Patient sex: M
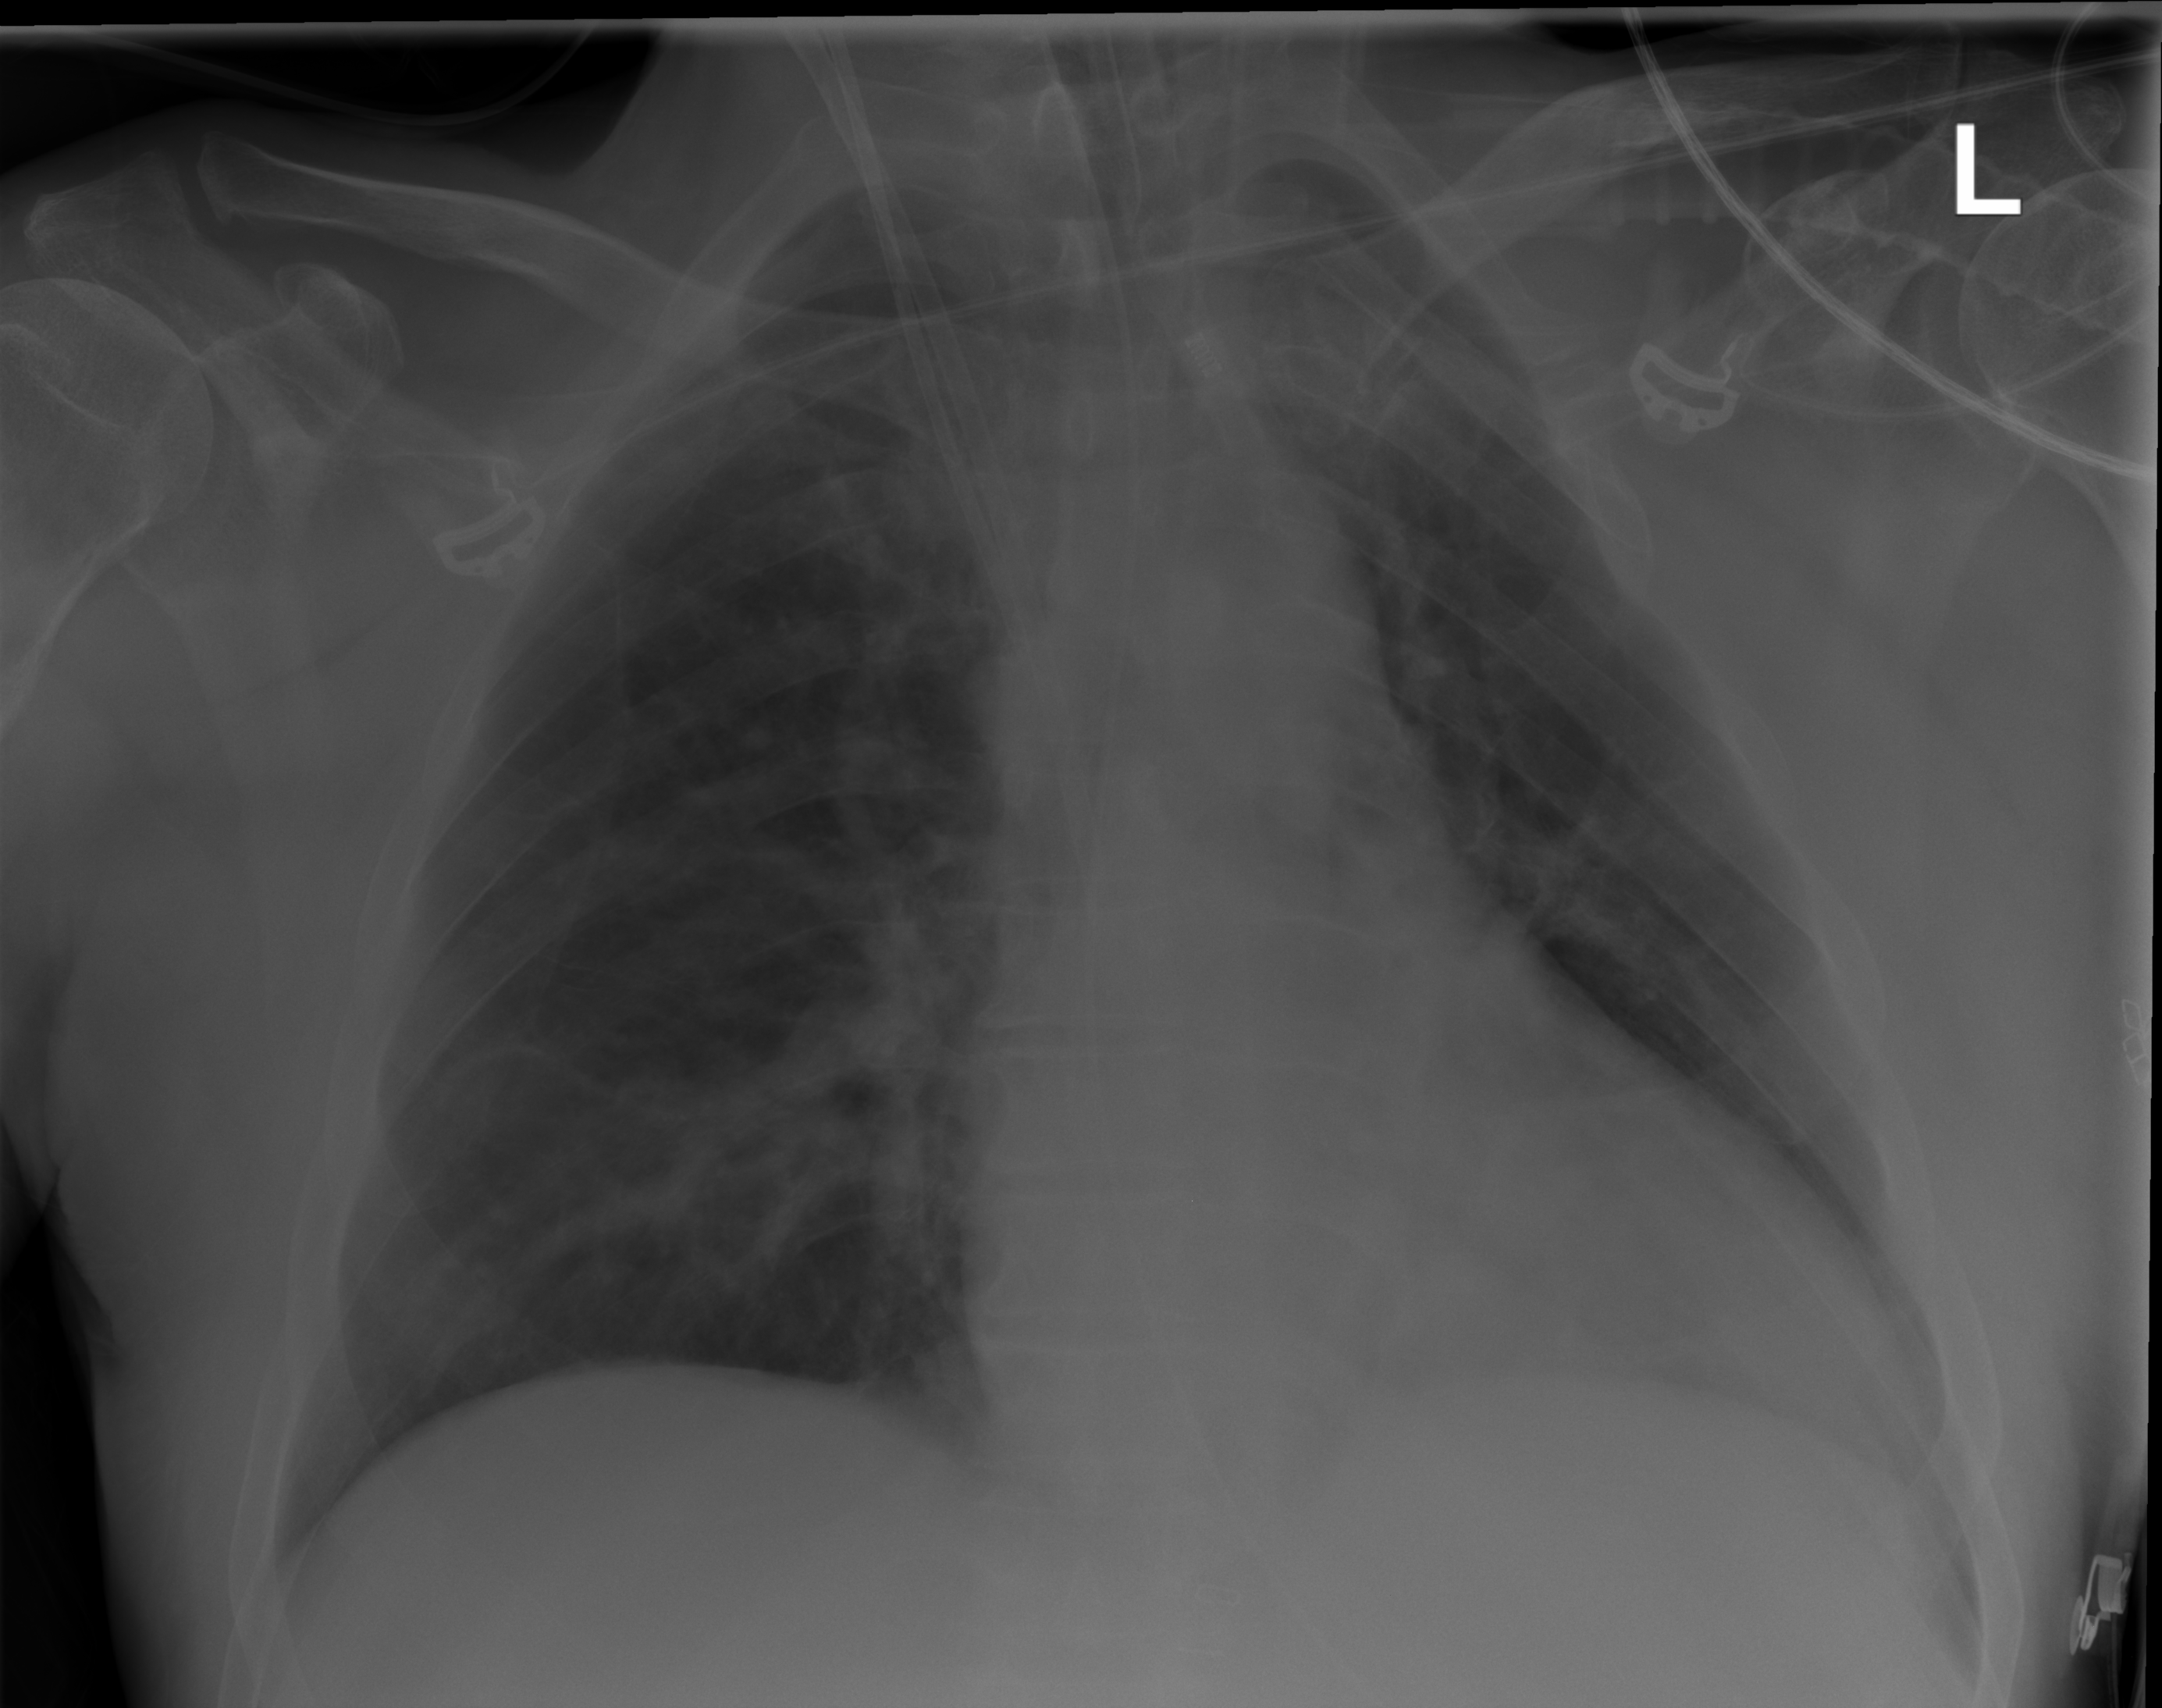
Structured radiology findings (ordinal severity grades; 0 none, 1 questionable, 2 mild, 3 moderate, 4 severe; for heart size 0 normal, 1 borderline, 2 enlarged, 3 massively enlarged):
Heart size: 2
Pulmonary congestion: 0
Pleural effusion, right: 0
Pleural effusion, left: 0
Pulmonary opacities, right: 0
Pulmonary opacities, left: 0
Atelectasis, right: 0
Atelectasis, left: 0